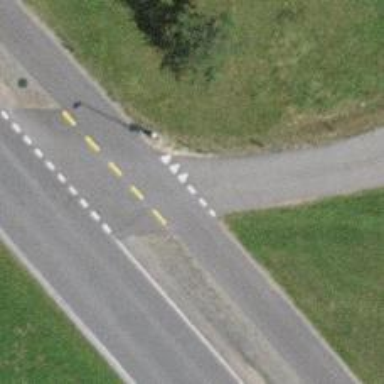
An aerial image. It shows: Road with "give way" sign.